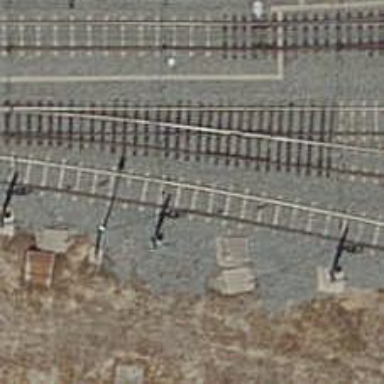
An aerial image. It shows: Yard with electrified contact lines.